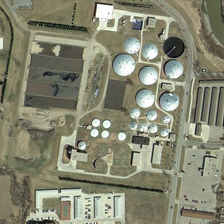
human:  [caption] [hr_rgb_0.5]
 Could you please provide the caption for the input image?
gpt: there are many buildings, road, cars and grassland .

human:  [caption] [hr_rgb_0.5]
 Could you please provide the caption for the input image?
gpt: they are white buildings, gray road and withered and yellow grassland .

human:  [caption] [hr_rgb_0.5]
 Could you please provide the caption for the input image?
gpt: there are many buildings, road, cars and grassland .

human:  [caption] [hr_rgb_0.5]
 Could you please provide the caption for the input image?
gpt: they are white buildings, gray road and withered and yellow grassland .

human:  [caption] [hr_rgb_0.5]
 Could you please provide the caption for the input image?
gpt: there are many buildings, road, cars and grassland .